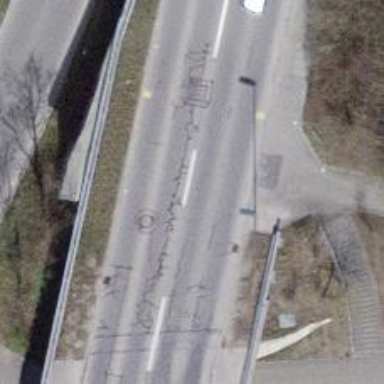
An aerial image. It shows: Primary highway with bridge.